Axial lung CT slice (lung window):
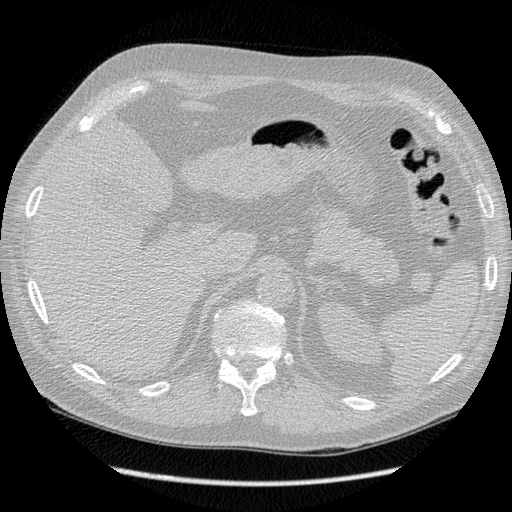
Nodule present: no